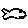
Label: fish